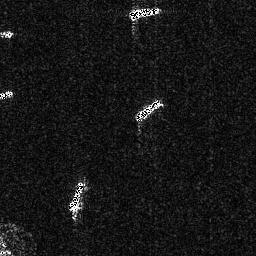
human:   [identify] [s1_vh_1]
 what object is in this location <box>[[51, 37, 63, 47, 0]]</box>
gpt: <ref>1 medium ship at the center</ref>